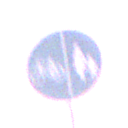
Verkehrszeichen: GetrennterRadUndGehwegRadwegLinks
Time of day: SunriseSunset
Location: Outdoor (Urban)
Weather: PartlyCloudy
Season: NotSpecified
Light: Natural